Question: : I have more or less solved the problem using multipart ('app.use(multipart({uploadDir: __dirname + '/../uploads'}))'from <URL> fails.
There have been numerous variations on this question, and I have tried the ideas there without success. I'm using a <URL>:
'''
exports.receive = function(req, res) {
var fitFileBuffer = new Buffer('');
// req.setEncoding("binary"); //doesn't help
req.on('data', function(chunk) {
fitFileBuffer = Buffer.concat([fitFileBuffer, chunk]);
});
req.on('end', function() {
fs.writeFileSync(
"today2.fit",
fitFileBuffer,
'binary');
res.send(200);
});
};
'''
If I upload 'today.fit' and compare to 'today2.fit', they have the same Kb of data, but are not identical, and subsequent code fails to process the file. Given that this happens with two pieces of third party code I suspect the problem lies with my code.
Here are the details from the client side of the POST being made

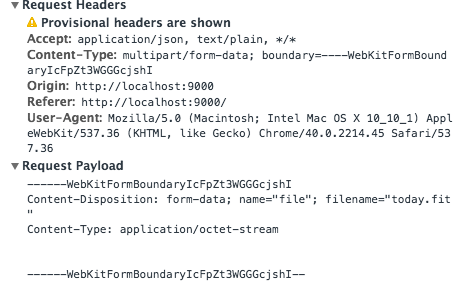
Answer: : the client post details helped. You're not posting a file stream (which would have worked) you're posting a form stream. The good news is there are good modules for handling form streams.
You'll need to pipe the request stream into a form handling stream (such as busboy) which will handle the '------WebKitFormBoundary. . .' part and them give you the file(s) as stream(s)
<URL>
'''
var Busboy = require('busboy');
exports.receive = function(req, res, next) {
var busboy = new Busboy({ headers: req.headers });
busboy.on('file', function(fieldname, file, filename, encoding, mimetype) {
var fileWriteStream = fs.createWriteStream('today2.fit');
file.pipe(fileWriteStream);
});
busbody.on('finish', function() {
res.send(201);
});
req.pipe(busboy);
};
'''